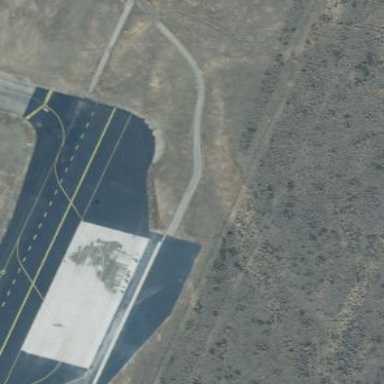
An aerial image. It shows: Apron at the airport.